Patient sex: F
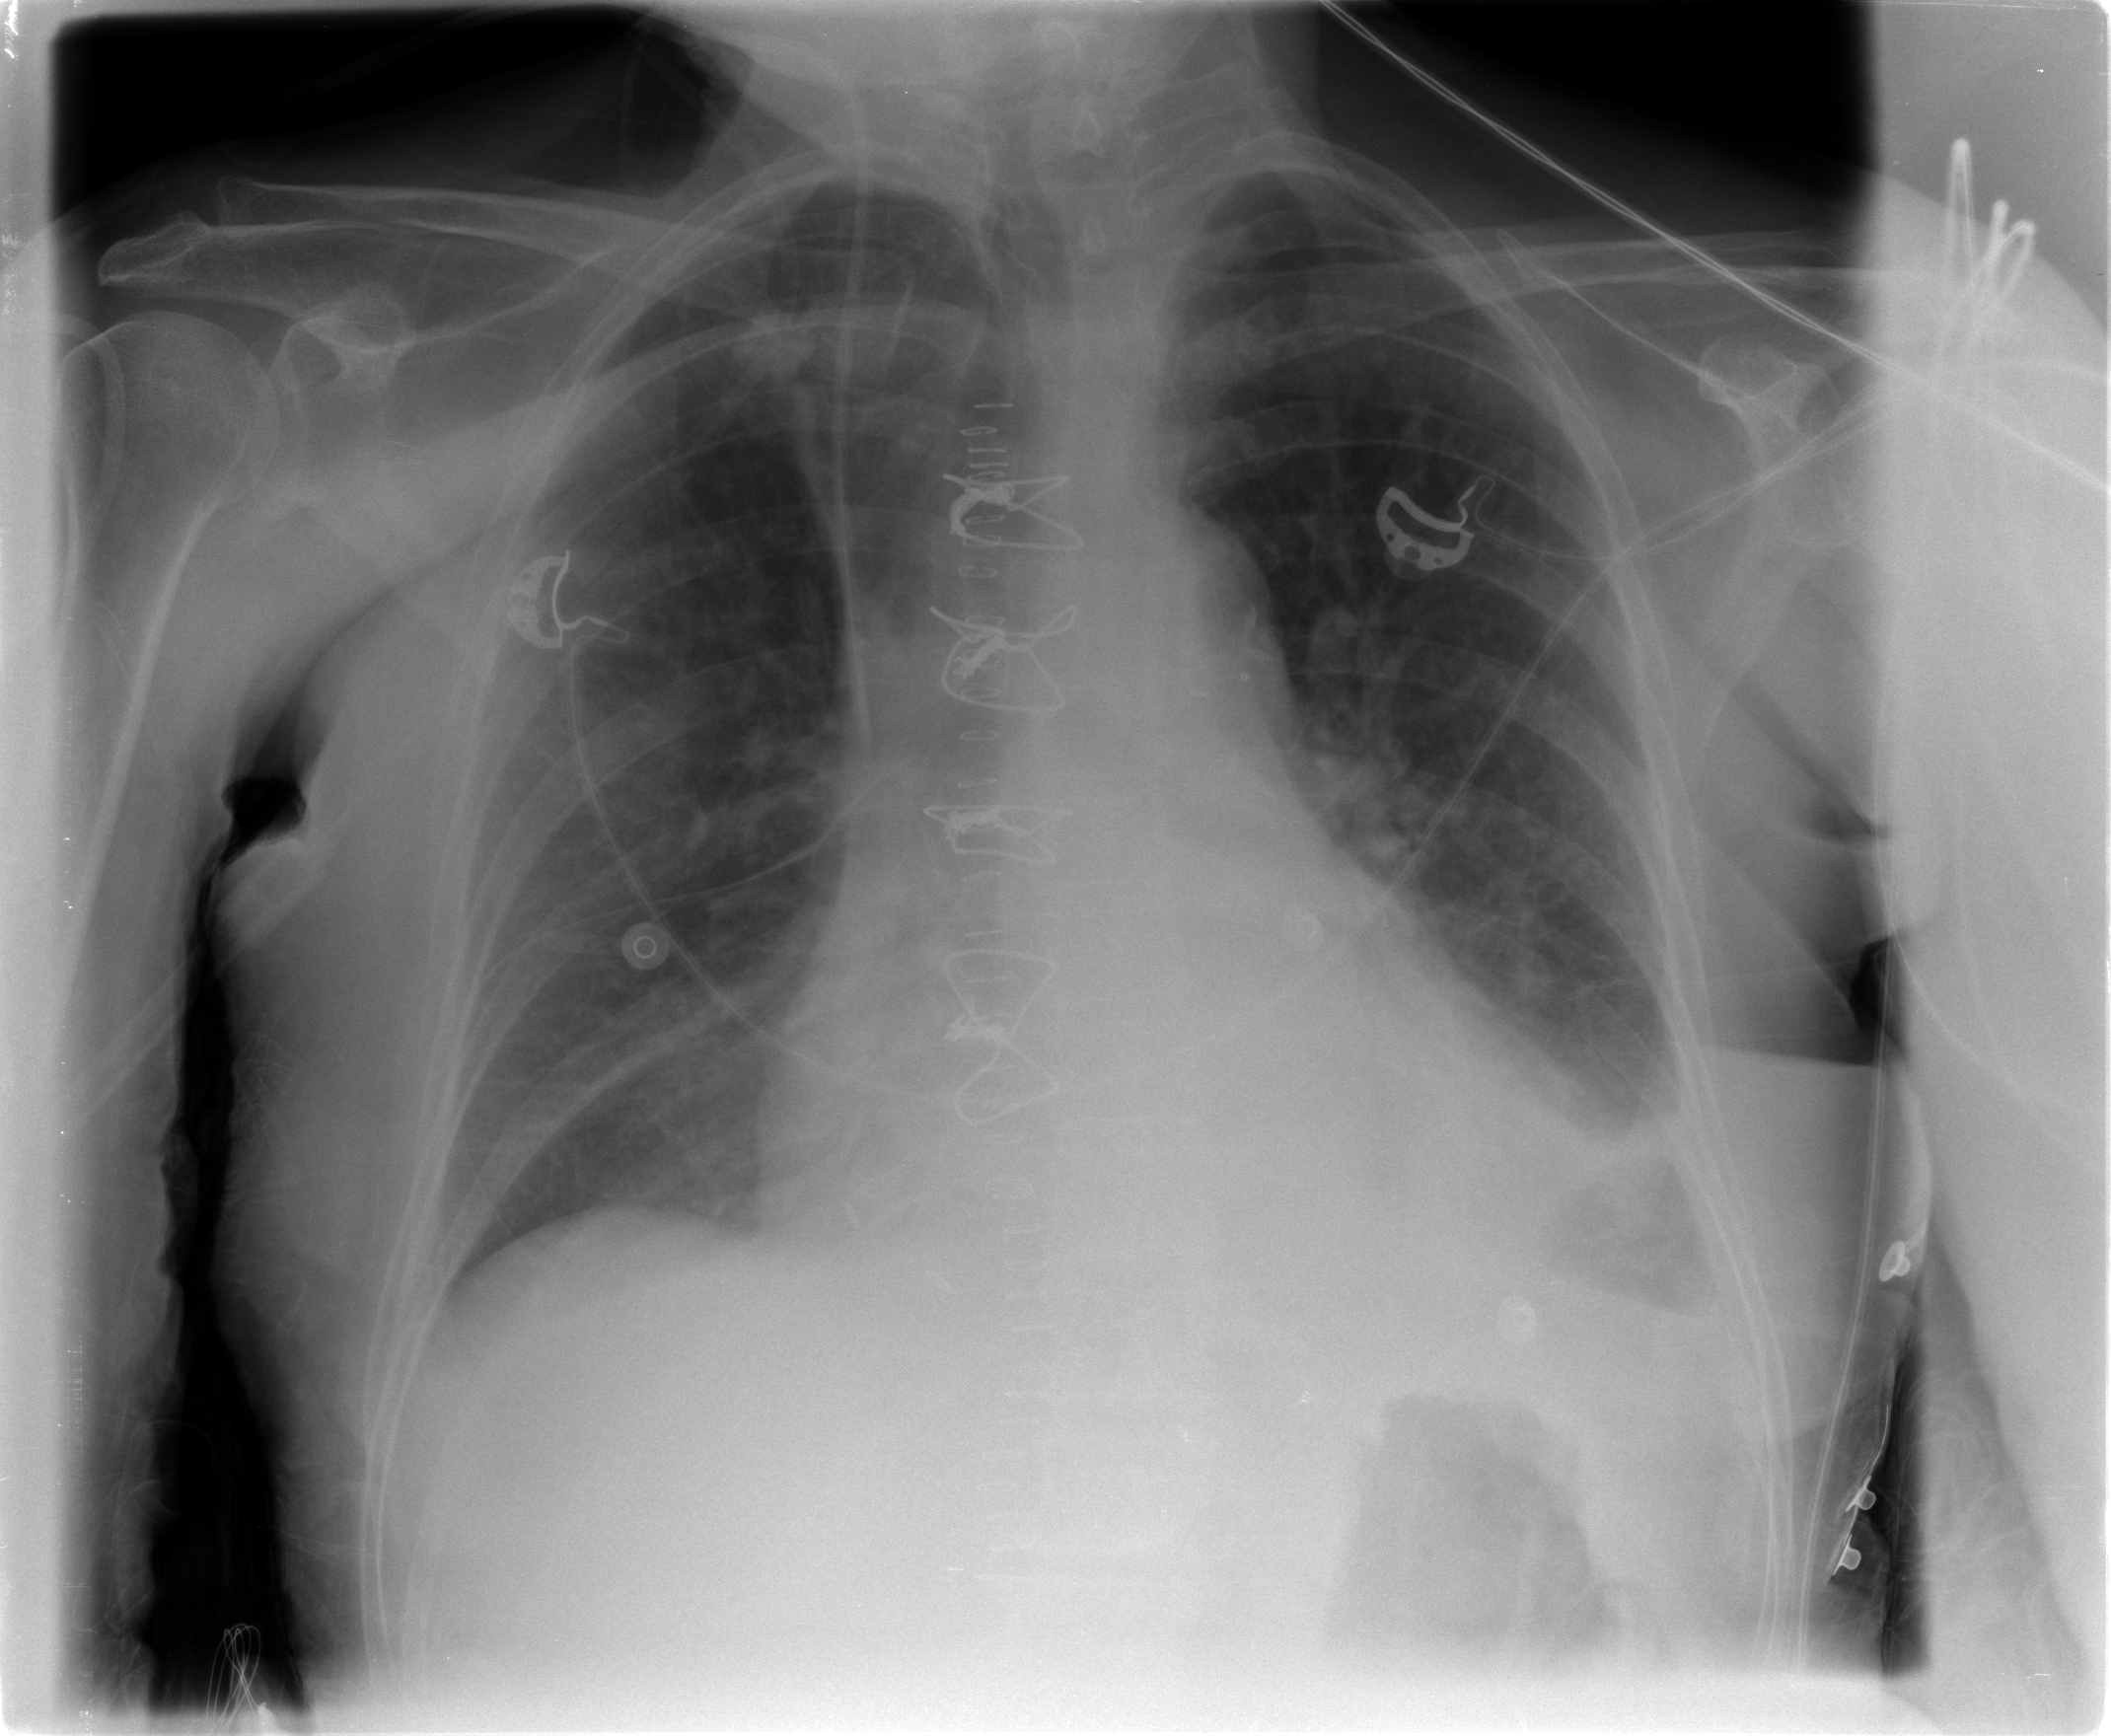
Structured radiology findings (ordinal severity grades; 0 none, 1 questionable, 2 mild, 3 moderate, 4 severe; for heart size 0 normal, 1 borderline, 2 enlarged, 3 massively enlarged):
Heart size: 2
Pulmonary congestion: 0
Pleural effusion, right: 0
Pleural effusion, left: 2
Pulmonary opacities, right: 0
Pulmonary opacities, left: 0
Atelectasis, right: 0
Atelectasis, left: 2